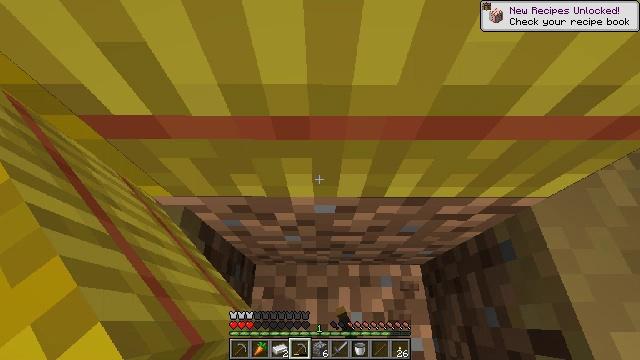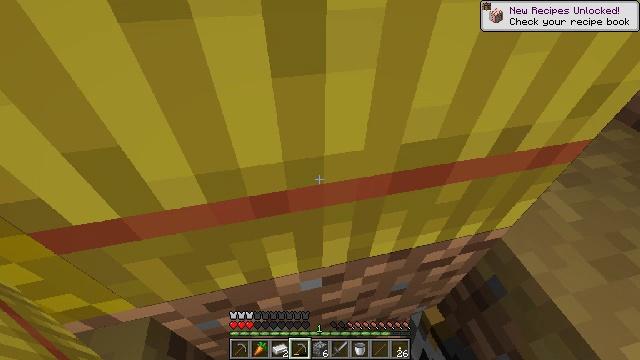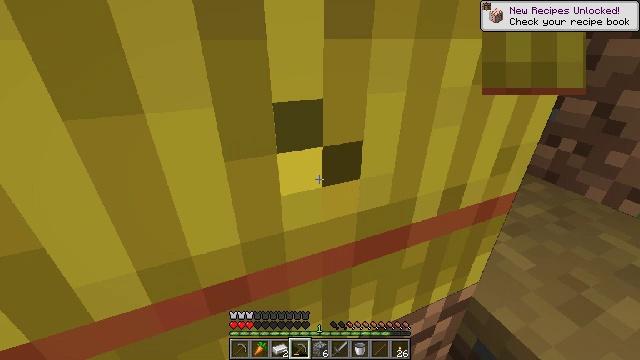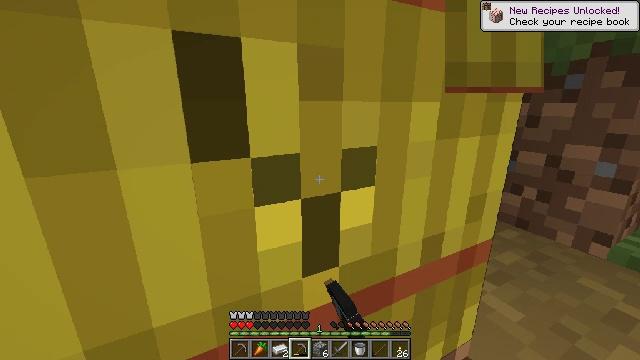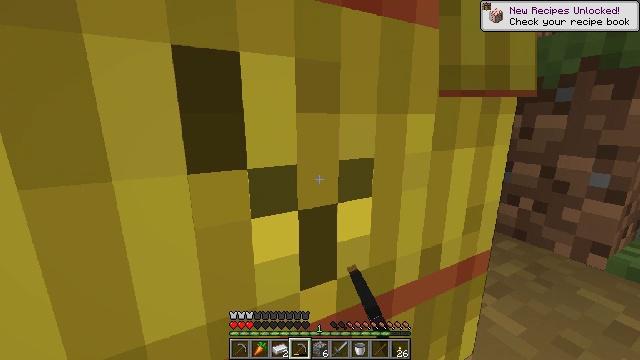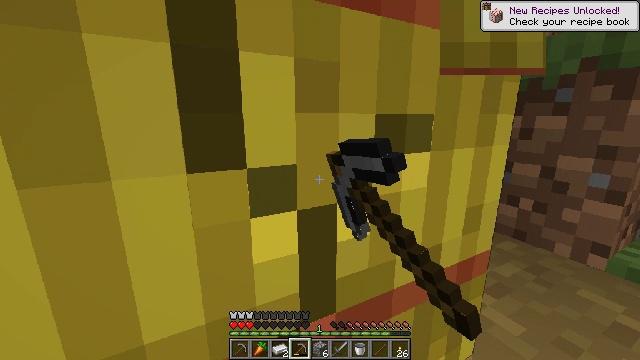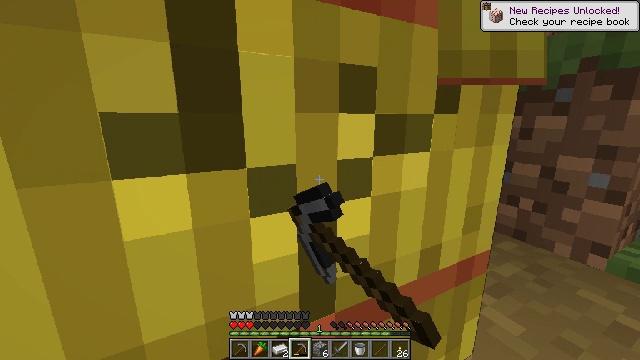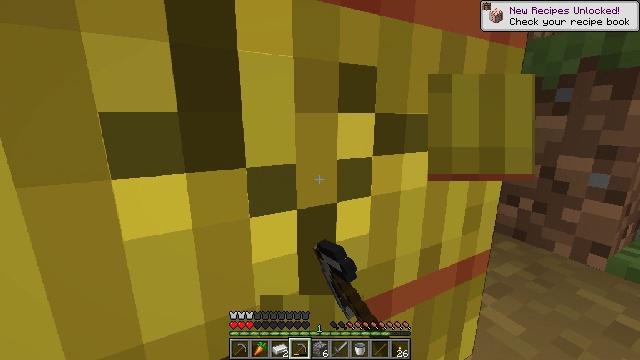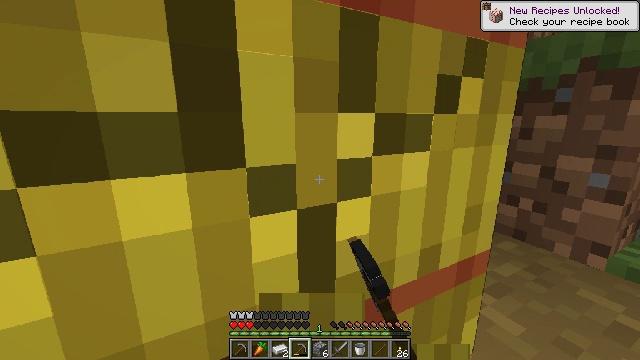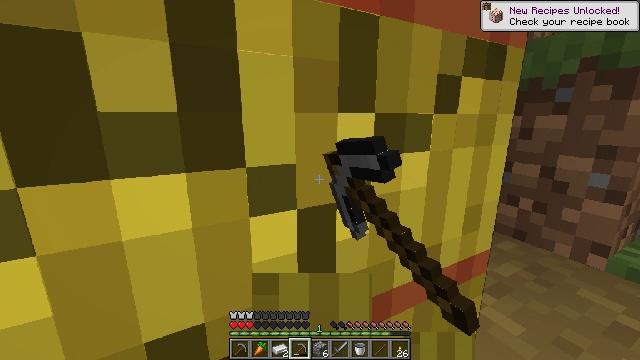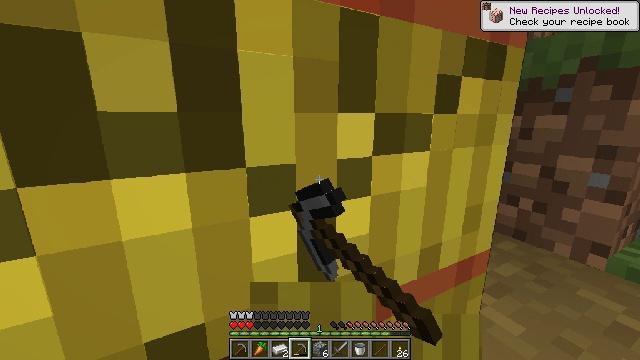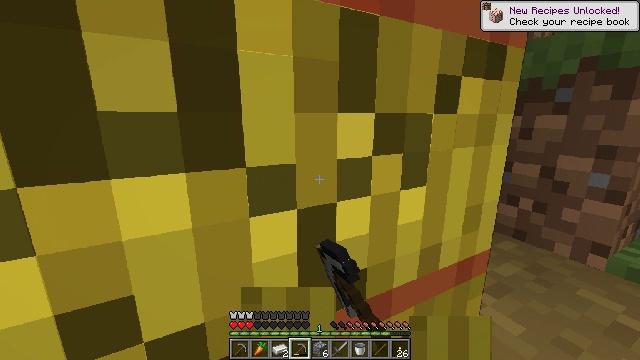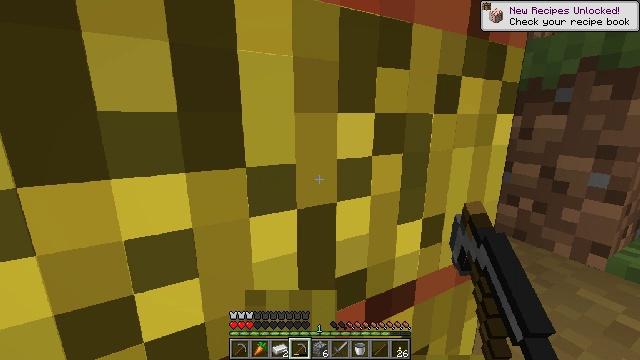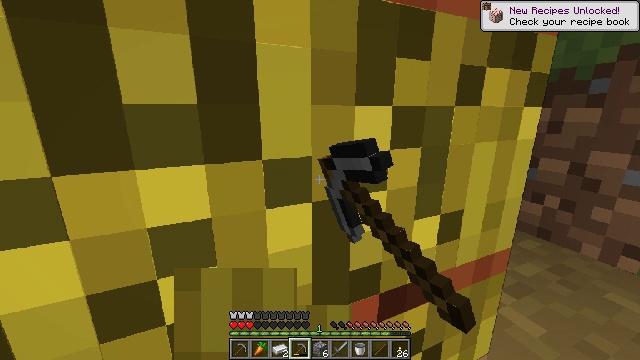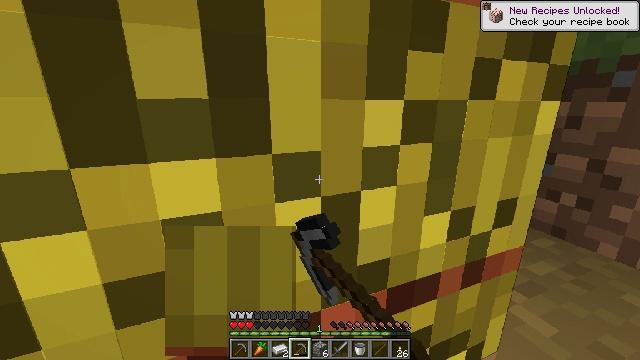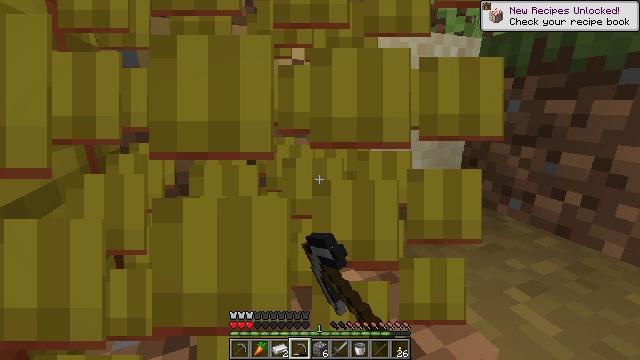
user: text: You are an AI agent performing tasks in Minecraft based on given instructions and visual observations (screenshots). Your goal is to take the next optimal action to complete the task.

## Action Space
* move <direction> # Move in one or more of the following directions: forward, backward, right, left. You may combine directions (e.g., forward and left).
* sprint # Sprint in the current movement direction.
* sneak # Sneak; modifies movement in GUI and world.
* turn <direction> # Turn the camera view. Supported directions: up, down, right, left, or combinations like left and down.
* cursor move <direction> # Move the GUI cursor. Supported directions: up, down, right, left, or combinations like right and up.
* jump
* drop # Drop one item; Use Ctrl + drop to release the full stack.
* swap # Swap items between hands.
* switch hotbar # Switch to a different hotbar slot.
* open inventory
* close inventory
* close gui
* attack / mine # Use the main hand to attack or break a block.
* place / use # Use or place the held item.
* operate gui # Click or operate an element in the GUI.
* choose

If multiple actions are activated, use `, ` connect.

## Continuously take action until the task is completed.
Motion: motion action
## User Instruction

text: Attack the hay block to get hay.
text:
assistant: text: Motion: move forward, turn right and up, attack / mine
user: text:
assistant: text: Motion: turn right and up, attack / mine
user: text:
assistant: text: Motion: turn right and up, attack / mine
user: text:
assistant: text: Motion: turn up, attack / mine
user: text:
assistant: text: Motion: attack / mine
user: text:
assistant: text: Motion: attack / mine
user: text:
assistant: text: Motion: attack / mine
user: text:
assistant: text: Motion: attack / mine
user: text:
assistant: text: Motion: attack / mine
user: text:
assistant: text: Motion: attack / mine
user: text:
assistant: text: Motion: attack / mine
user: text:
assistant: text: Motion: attack / mine
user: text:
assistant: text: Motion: turn left and down, attack / mine
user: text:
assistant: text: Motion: turn left and down, attack / mine
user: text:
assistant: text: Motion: attack / mine
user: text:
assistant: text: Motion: attack / mine
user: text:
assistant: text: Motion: attack / mine
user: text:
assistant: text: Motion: attack / mine
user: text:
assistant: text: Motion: move forward, turn left, attack / mine
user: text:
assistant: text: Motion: move forward, turn left and up, attack / mine, jump
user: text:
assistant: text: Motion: move forward, turn left and up, attack / mine, jump
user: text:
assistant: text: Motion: move forward, turn left and up, attack / mine, jump
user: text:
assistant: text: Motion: move forward, turn left and up, attack / mine, jump
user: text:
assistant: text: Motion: move forward, turn left, attack / mine, jump
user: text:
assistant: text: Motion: turn left and down, attack / mine, jump
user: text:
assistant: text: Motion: turn left and down, attack / mine
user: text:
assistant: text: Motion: turn left and down, attack / mine
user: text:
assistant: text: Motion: turn left and down, attack / mine
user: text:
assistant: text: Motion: turn right and down, attack / mine
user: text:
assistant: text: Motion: turn right and down, attack / mine